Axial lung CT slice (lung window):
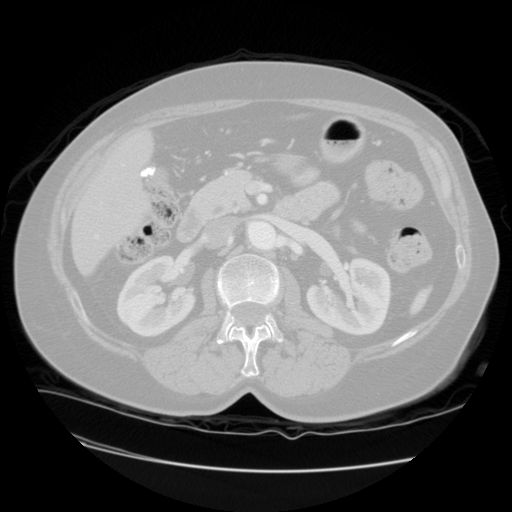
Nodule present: no